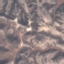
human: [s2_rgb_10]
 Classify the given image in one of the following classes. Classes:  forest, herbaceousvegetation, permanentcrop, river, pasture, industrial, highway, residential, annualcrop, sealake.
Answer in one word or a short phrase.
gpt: HerbaceousVegetation